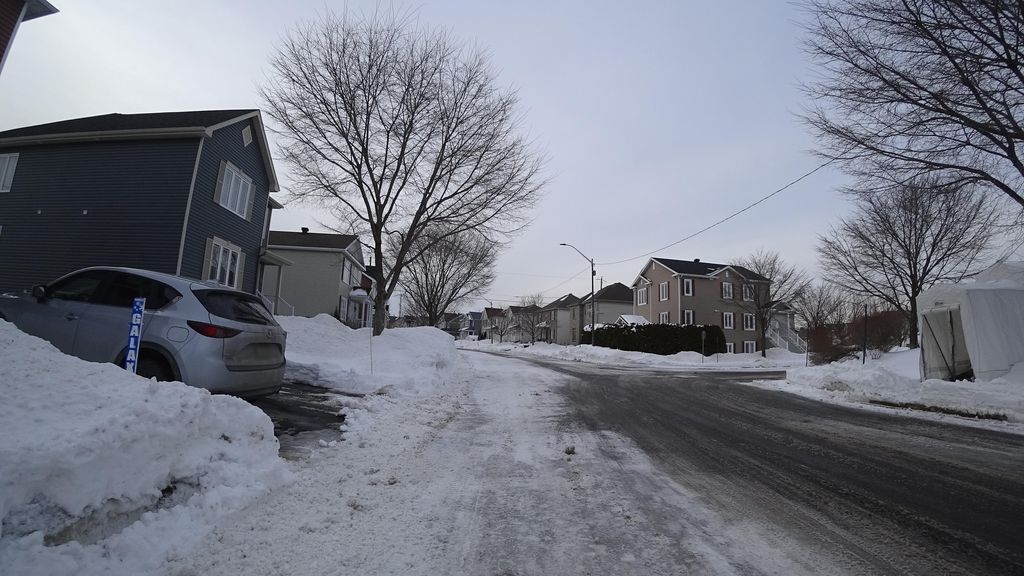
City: quebec_city